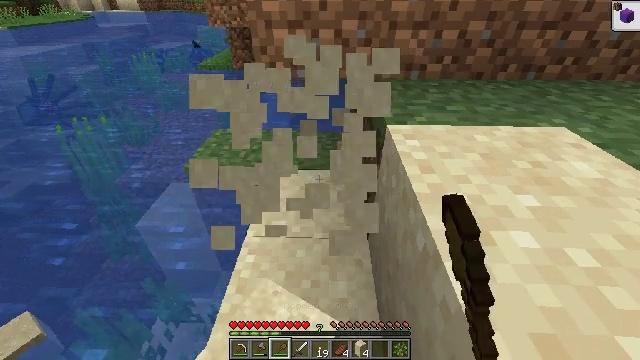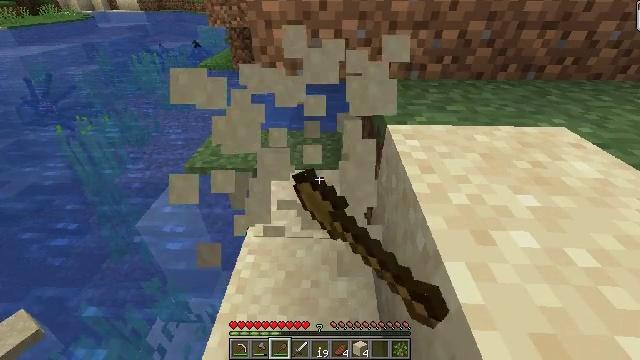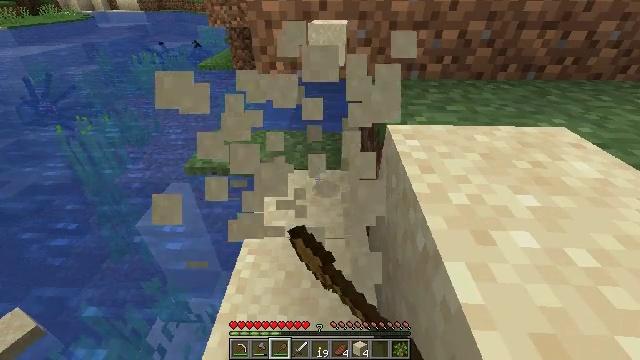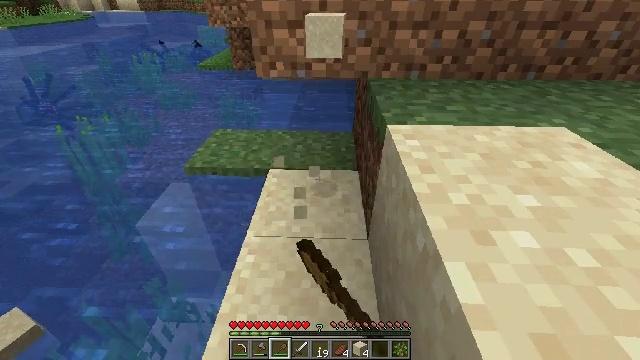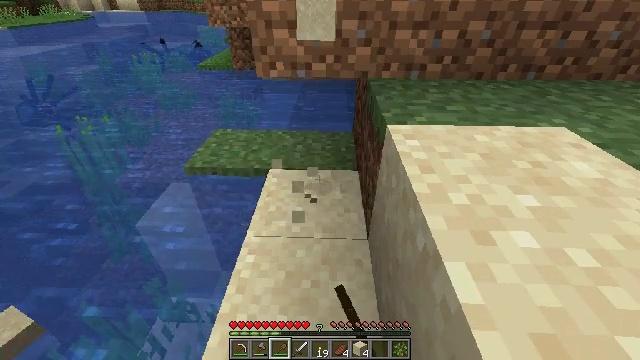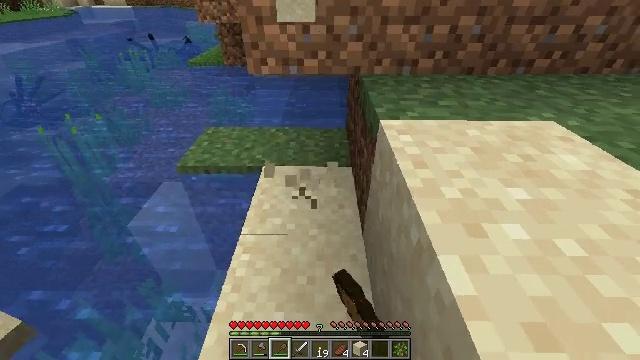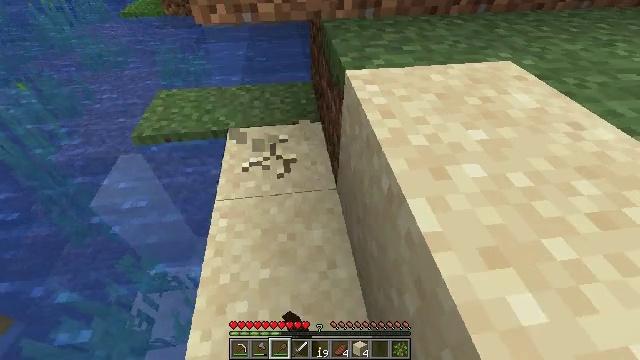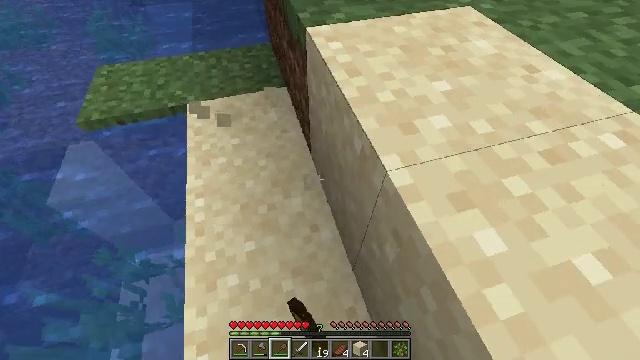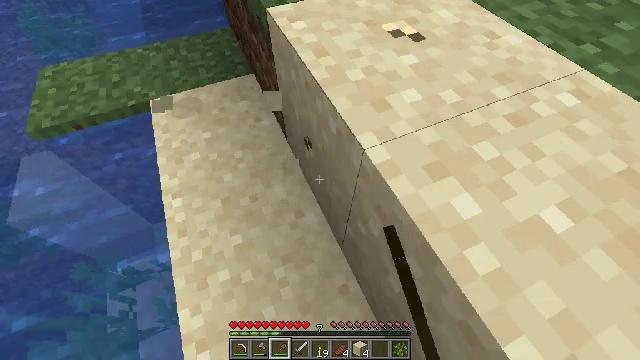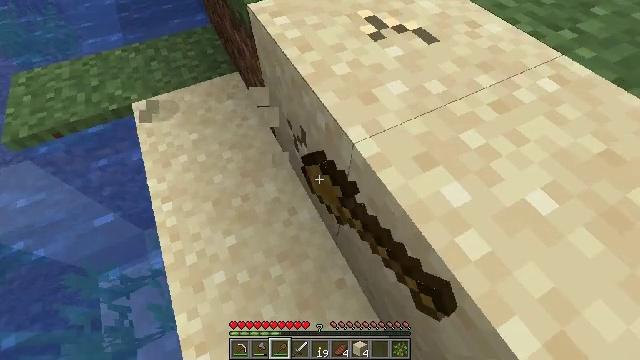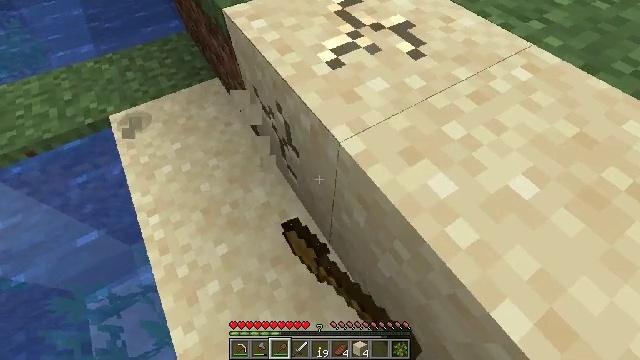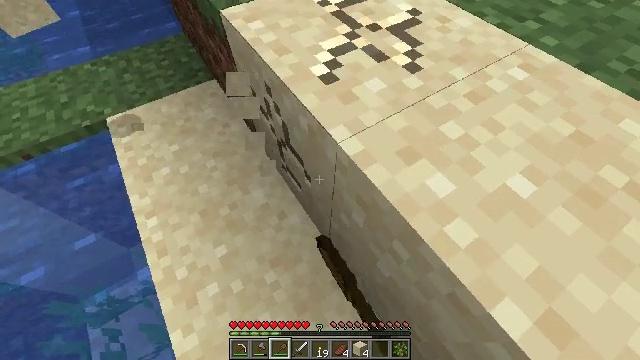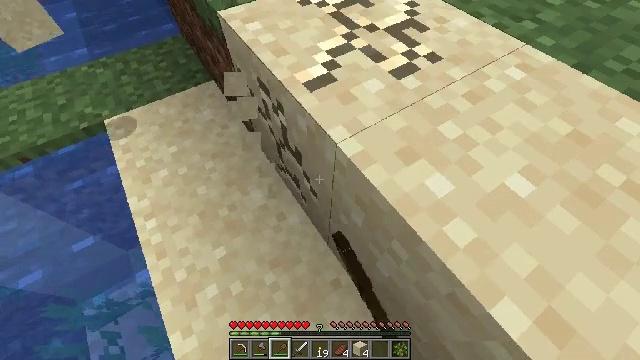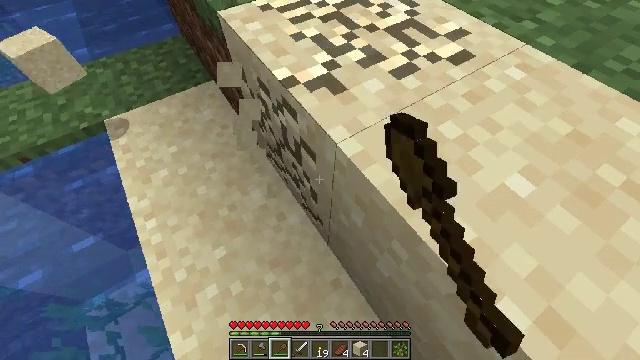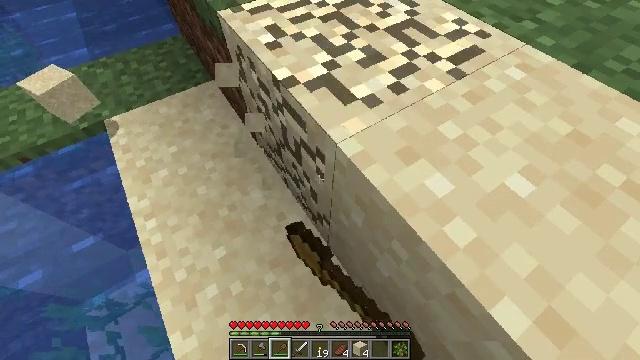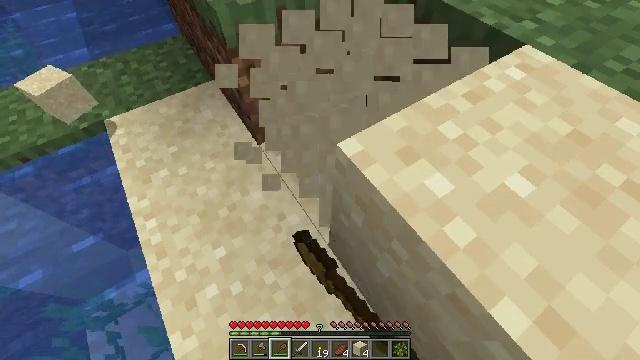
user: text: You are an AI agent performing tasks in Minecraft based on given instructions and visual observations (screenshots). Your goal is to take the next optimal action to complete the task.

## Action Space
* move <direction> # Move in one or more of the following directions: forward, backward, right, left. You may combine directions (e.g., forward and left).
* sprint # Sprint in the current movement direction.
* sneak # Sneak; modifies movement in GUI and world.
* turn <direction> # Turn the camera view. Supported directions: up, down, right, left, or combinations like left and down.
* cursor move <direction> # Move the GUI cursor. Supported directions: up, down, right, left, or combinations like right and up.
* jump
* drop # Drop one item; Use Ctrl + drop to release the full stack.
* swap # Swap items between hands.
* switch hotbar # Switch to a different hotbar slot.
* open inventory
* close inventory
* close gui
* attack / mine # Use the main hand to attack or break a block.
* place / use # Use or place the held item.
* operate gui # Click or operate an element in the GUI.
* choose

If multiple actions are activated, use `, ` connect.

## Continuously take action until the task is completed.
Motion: motion action
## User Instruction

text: Gather sand from the desert.
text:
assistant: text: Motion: attack / mine
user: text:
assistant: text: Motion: attack / mine
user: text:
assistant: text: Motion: attack / mine
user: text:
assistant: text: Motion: attack / mine
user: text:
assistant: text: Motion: turn right, attack / mine
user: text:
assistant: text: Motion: turn right and down, attack / mine
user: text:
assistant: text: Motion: turn right and down, attack / mine
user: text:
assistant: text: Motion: turn right and down, attack / mine
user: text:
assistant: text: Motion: turn right, attack / mine
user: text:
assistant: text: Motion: turn right, attack / mine
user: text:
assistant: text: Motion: attack / mine
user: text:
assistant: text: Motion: attack / mine
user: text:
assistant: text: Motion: attack / mine
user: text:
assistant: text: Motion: attack / mine
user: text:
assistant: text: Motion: attack / mine
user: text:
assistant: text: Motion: attack / mine
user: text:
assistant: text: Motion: attack / mine
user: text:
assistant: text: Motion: attack / mine
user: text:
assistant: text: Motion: attack / mine
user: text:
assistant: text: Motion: attack / mine
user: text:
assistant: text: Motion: turn right and up, attack / mine
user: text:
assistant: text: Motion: turn right, attack / mine
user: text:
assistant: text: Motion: turn right, attack / mine
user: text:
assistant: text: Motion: turn right, attack / mine
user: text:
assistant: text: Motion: turn right, attack / mine
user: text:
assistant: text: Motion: turn right, attack / mine
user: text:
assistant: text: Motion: attack / mine
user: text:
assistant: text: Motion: attack / mine
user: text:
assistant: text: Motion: attack / mine
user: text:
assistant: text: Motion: attack / mine